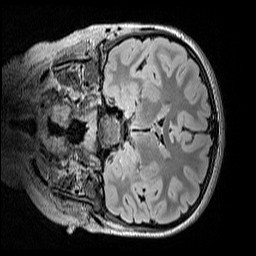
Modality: FLAIR
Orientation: coronal
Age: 9
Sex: female
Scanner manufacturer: siemens
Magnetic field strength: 3 T
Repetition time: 5 s
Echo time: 0.388 s